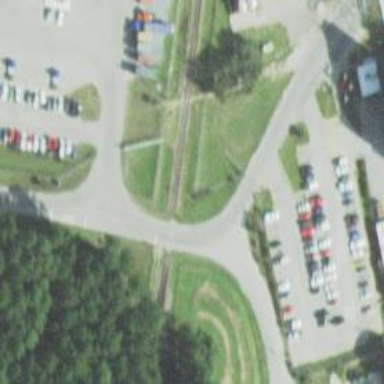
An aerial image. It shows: Level crossing along the railway.